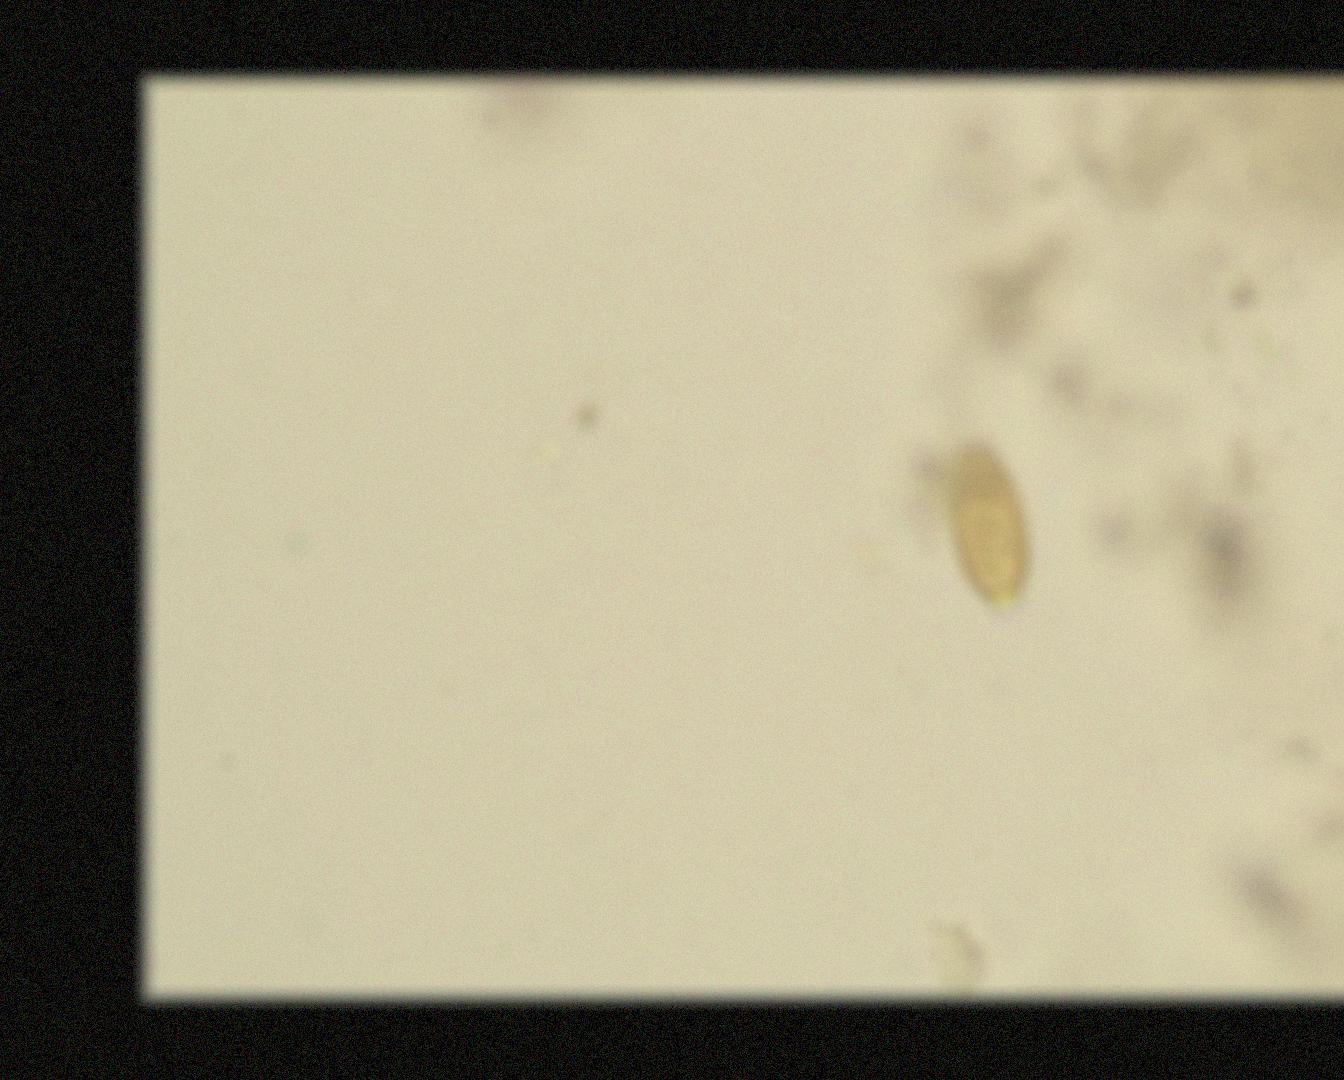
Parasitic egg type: Trichuris trichiura